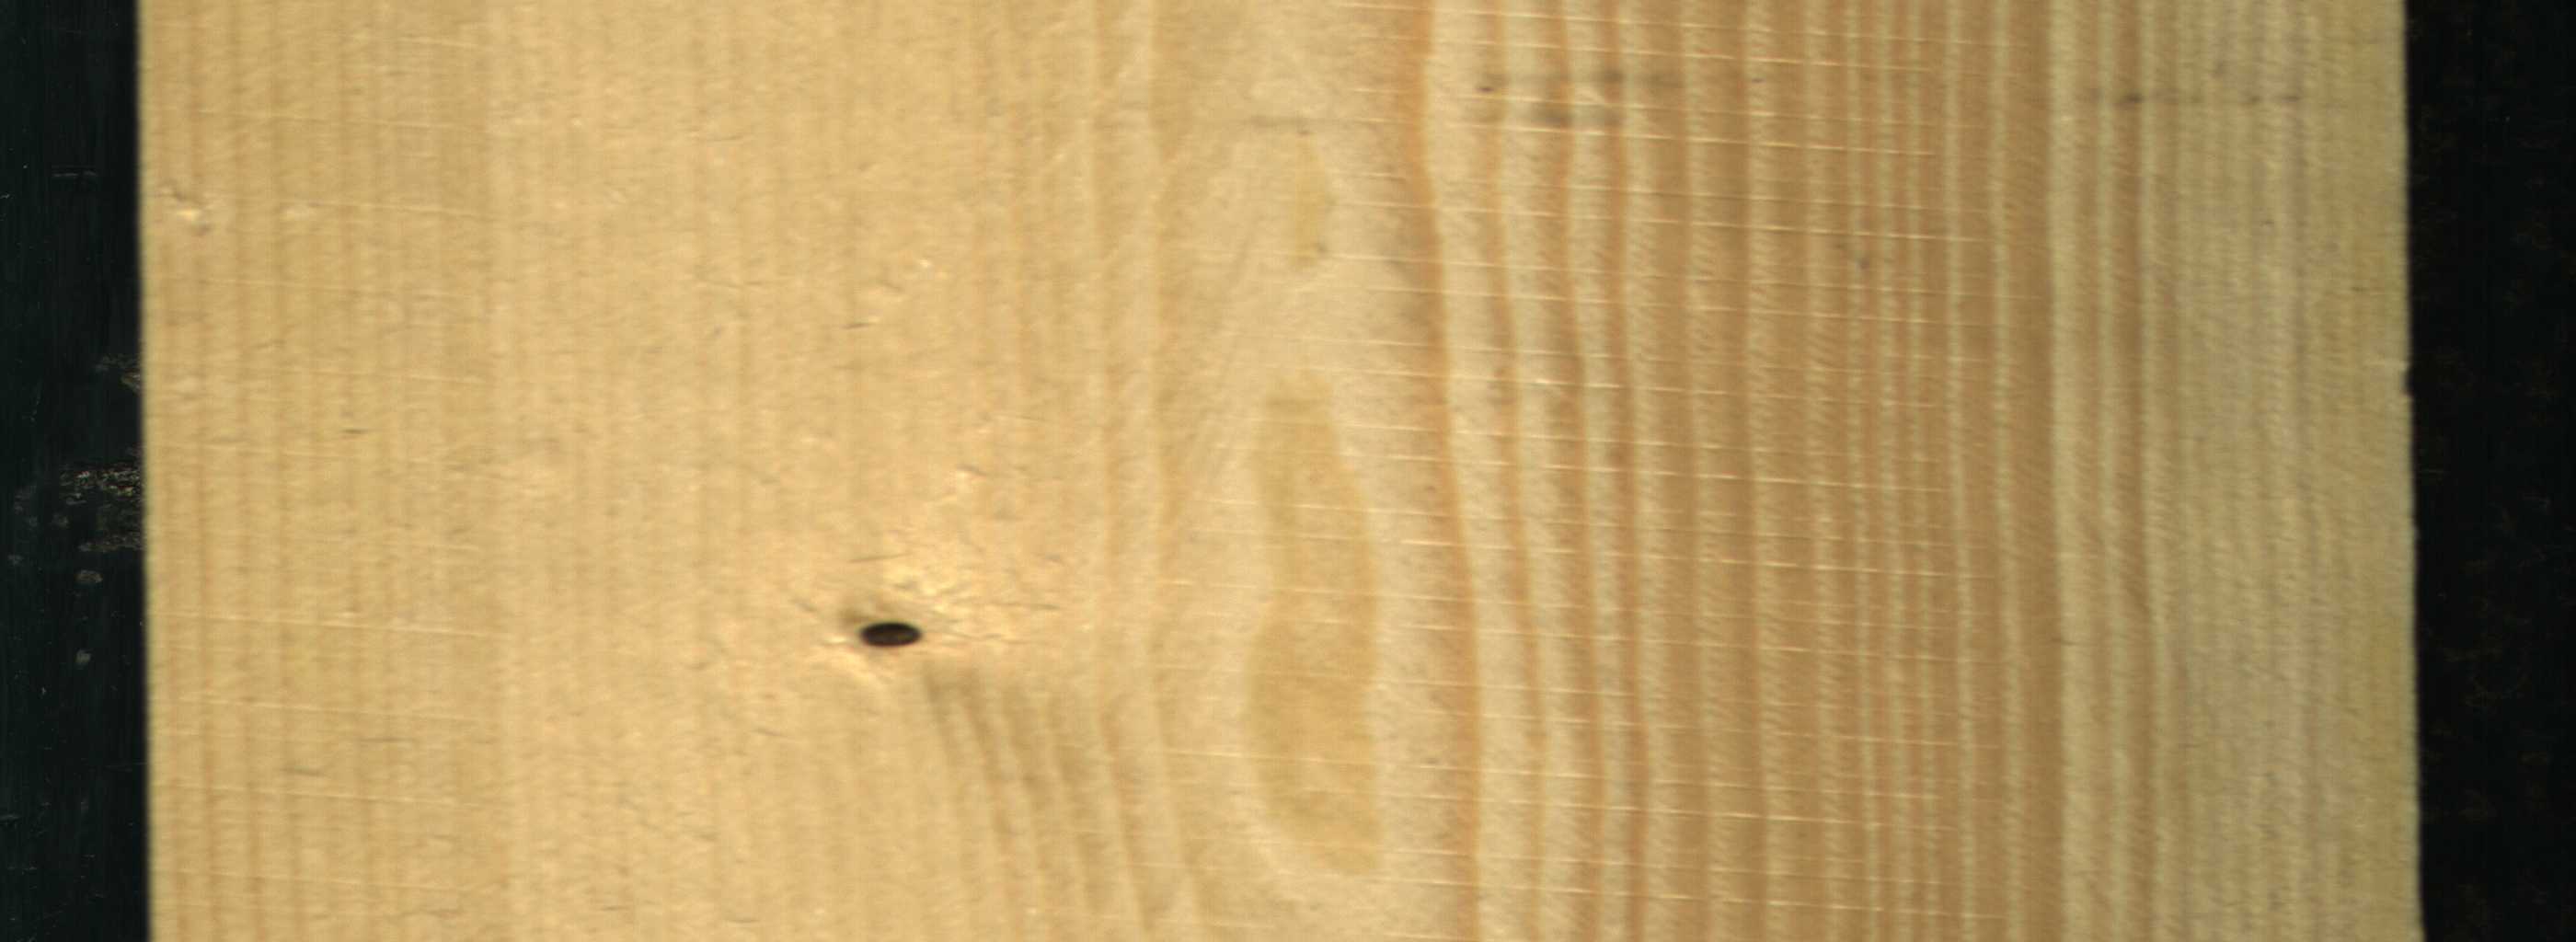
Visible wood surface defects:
Dead_Knot